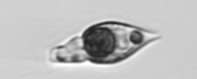
Label: Amphidinium